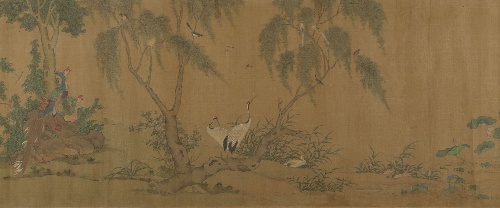
Title: 明/清　佚名　林椿(僞款)　百鳥圖　卷|The Hundred Birds
Artist: Unidentified artist|Lin Chun
Artist bio: |Chinese, active ca. 1174–90
Object type: Handscroll
Classification: Paintings
Medium: Handscroll; ink and color on silk
Culture: China
Period: Ming (1368–1644) or Qing dynasty (1644–1911)
Dimensions: 11 3/4 x 83 5/8 in. (29.8 x 212.4 cm)
Department: Asian Art
Credit line: From the Collection of A. W. Bahr, Purchase, Fletcher Fund, 1947
Accession year: 1947
Repository: Metropolitan Museum of Art, New York, NY
Tags: Birds|Cranes